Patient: sex F, age 77
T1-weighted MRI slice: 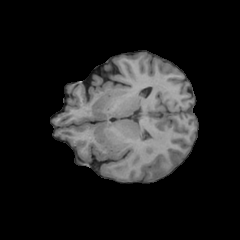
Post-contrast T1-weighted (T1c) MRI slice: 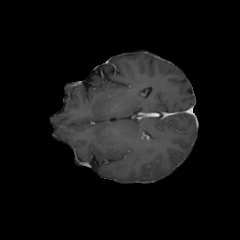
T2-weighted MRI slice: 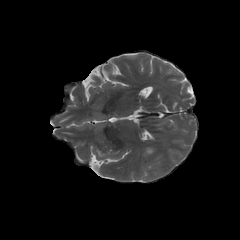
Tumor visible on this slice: yes
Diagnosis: Glioblastoma, IDH-wildtype
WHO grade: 4